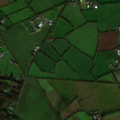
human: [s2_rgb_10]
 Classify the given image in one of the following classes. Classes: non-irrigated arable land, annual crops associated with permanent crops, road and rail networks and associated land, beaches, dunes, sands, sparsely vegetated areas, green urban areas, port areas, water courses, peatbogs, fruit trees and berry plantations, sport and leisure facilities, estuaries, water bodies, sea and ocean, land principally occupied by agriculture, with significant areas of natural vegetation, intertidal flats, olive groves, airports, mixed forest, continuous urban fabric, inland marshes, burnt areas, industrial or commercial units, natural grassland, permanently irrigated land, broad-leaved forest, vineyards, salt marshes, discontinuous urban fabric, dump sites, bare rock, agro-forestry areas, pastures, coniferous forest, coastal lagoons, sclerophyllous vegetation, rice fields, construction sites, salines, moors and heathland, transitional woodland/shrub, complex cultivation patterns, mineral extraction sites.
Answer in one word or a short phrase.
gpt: non-irrigated arable land, pastures, mixed forest